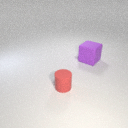
small red rubber cylinder in front of large purple rubber cube